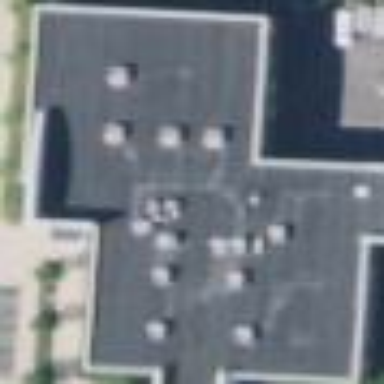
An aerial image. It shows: Office building.